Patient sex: M
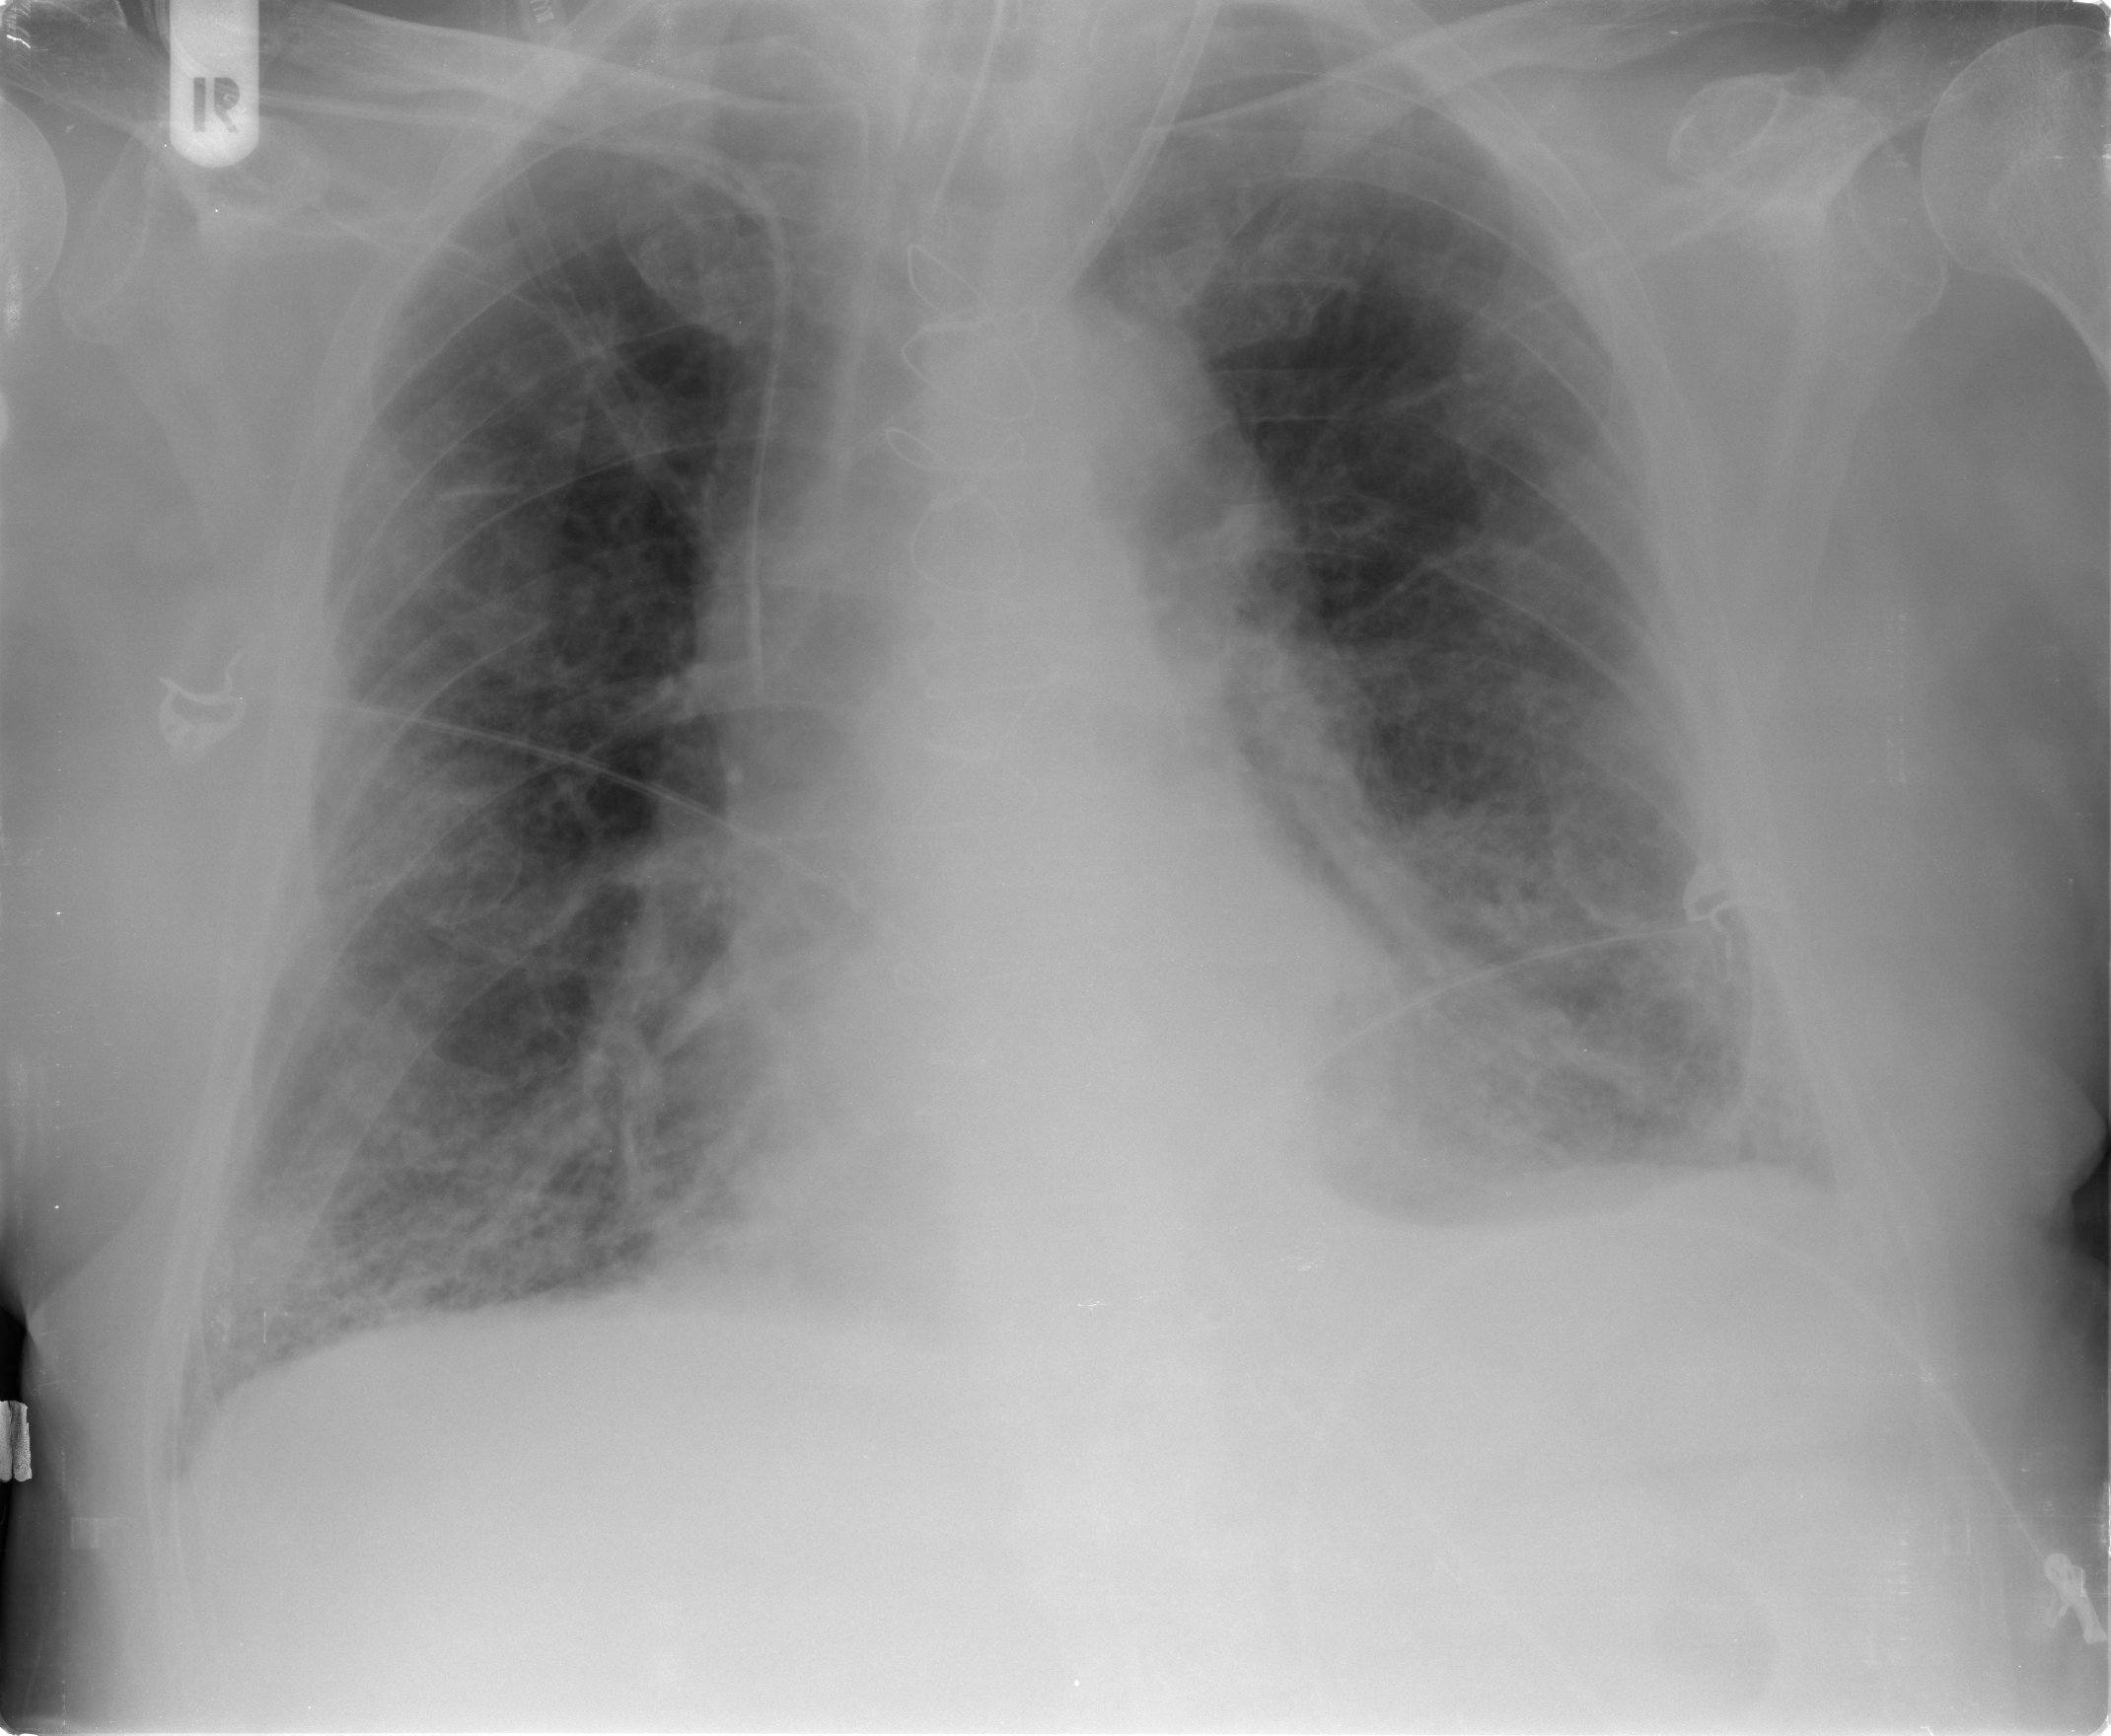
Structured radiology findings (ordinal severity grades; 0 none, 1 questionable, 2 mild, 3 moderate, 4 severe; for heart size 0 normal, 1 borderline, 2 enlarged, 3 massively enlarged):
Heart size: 0
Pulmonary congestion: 2
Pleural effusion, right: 2
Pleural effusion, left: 2
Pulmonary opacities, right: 2
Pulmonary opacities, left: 2
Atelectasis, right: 2
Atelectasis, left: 2